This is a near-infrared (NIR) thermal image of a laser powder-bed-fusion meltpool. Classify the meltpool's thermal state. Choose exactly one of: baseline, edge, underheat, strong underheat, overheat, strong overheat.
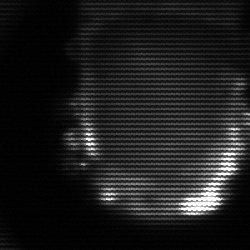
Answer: baseline